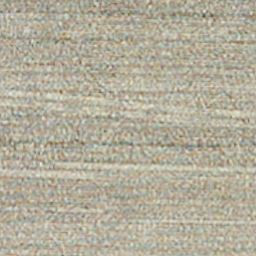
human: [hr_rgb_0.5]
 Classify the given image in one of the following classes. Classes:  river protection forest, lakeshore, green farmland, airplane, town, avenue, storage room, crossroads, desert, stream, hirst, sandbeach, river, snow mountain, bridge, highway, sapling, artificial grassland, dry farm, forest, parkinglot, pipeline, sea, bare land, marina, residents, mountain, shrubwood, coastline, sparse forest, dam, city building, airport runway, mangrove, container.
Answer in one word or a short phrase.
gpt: dry farm